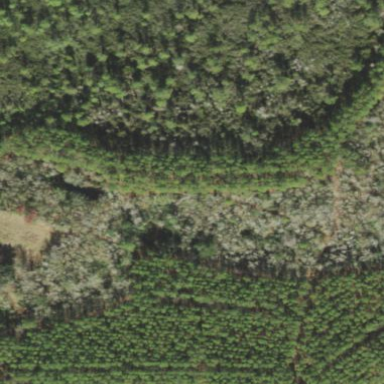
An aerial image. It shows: Forest with needle-leaved trees.